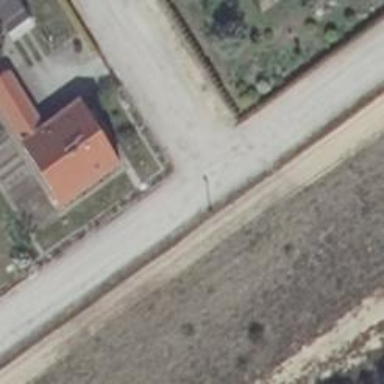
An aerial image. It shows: Unclassified road with sand surface.